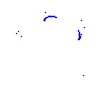
Particle: proton